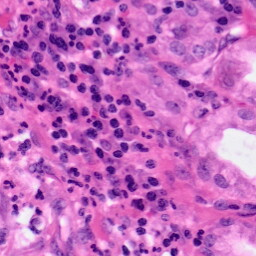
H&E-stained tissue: Pancreatic